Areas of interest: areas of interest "Suning Department Store (Fuzhou Cangshan Wanda Store)"
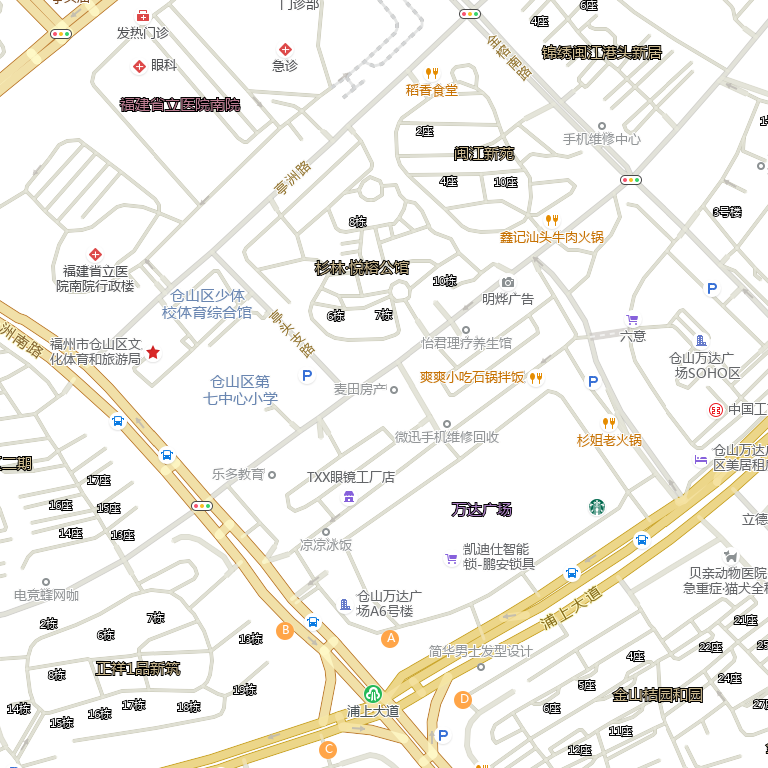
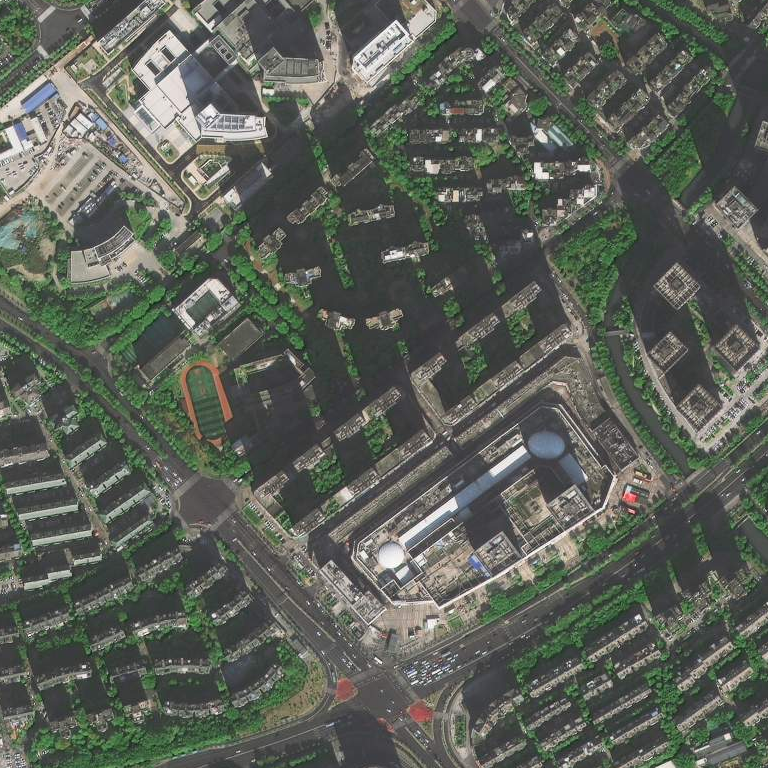